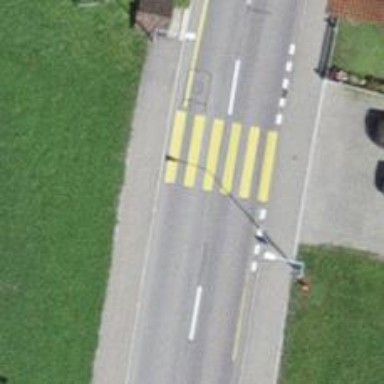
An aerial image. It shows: Uncontrolled zebra crossing with zebra markings.